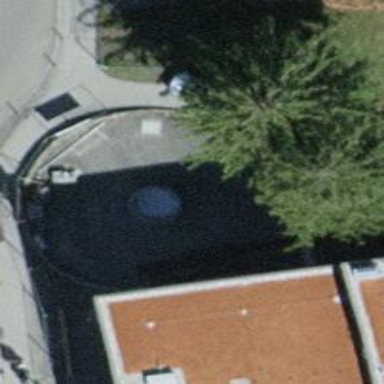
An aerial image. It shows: Fountain.